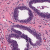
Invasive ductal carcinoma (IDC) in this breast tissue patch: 0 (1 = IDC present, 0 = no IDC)